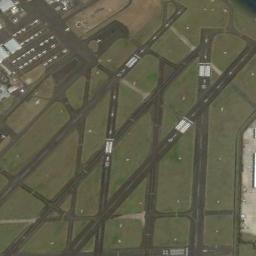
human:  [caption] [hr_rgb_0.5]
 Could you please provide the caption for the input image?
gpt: Many intersecting runways in this airport surrounded by farmland and parked with many planes .

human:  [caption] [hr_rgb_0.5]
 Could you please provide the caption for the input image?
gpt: There is an airport in the field with many runways crossing each other .

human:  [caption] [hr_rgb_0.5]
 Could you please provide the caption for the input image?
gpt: An airport with some staggered runways on the lawn and some planes parked in lines on the airport .

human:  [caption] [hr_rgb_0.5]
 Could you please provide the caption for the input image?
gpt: The airport is built by the sea and the sea water is light blue .

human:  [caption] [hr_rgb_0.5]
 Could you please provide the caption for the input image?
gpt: The grass of the airfield is divided into different sizes by the road .